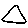
Label: triangle